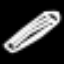
Label: pencil